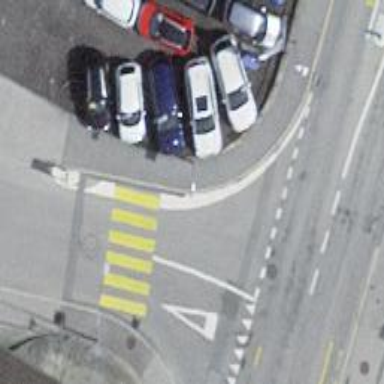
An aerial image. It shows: Zebra crossing on the road.